Field crop: maize
Growth stage: 2
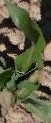
Species: maize